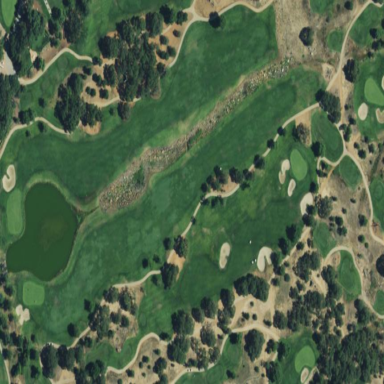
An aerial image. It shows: Golf fairway surrounded by grass.